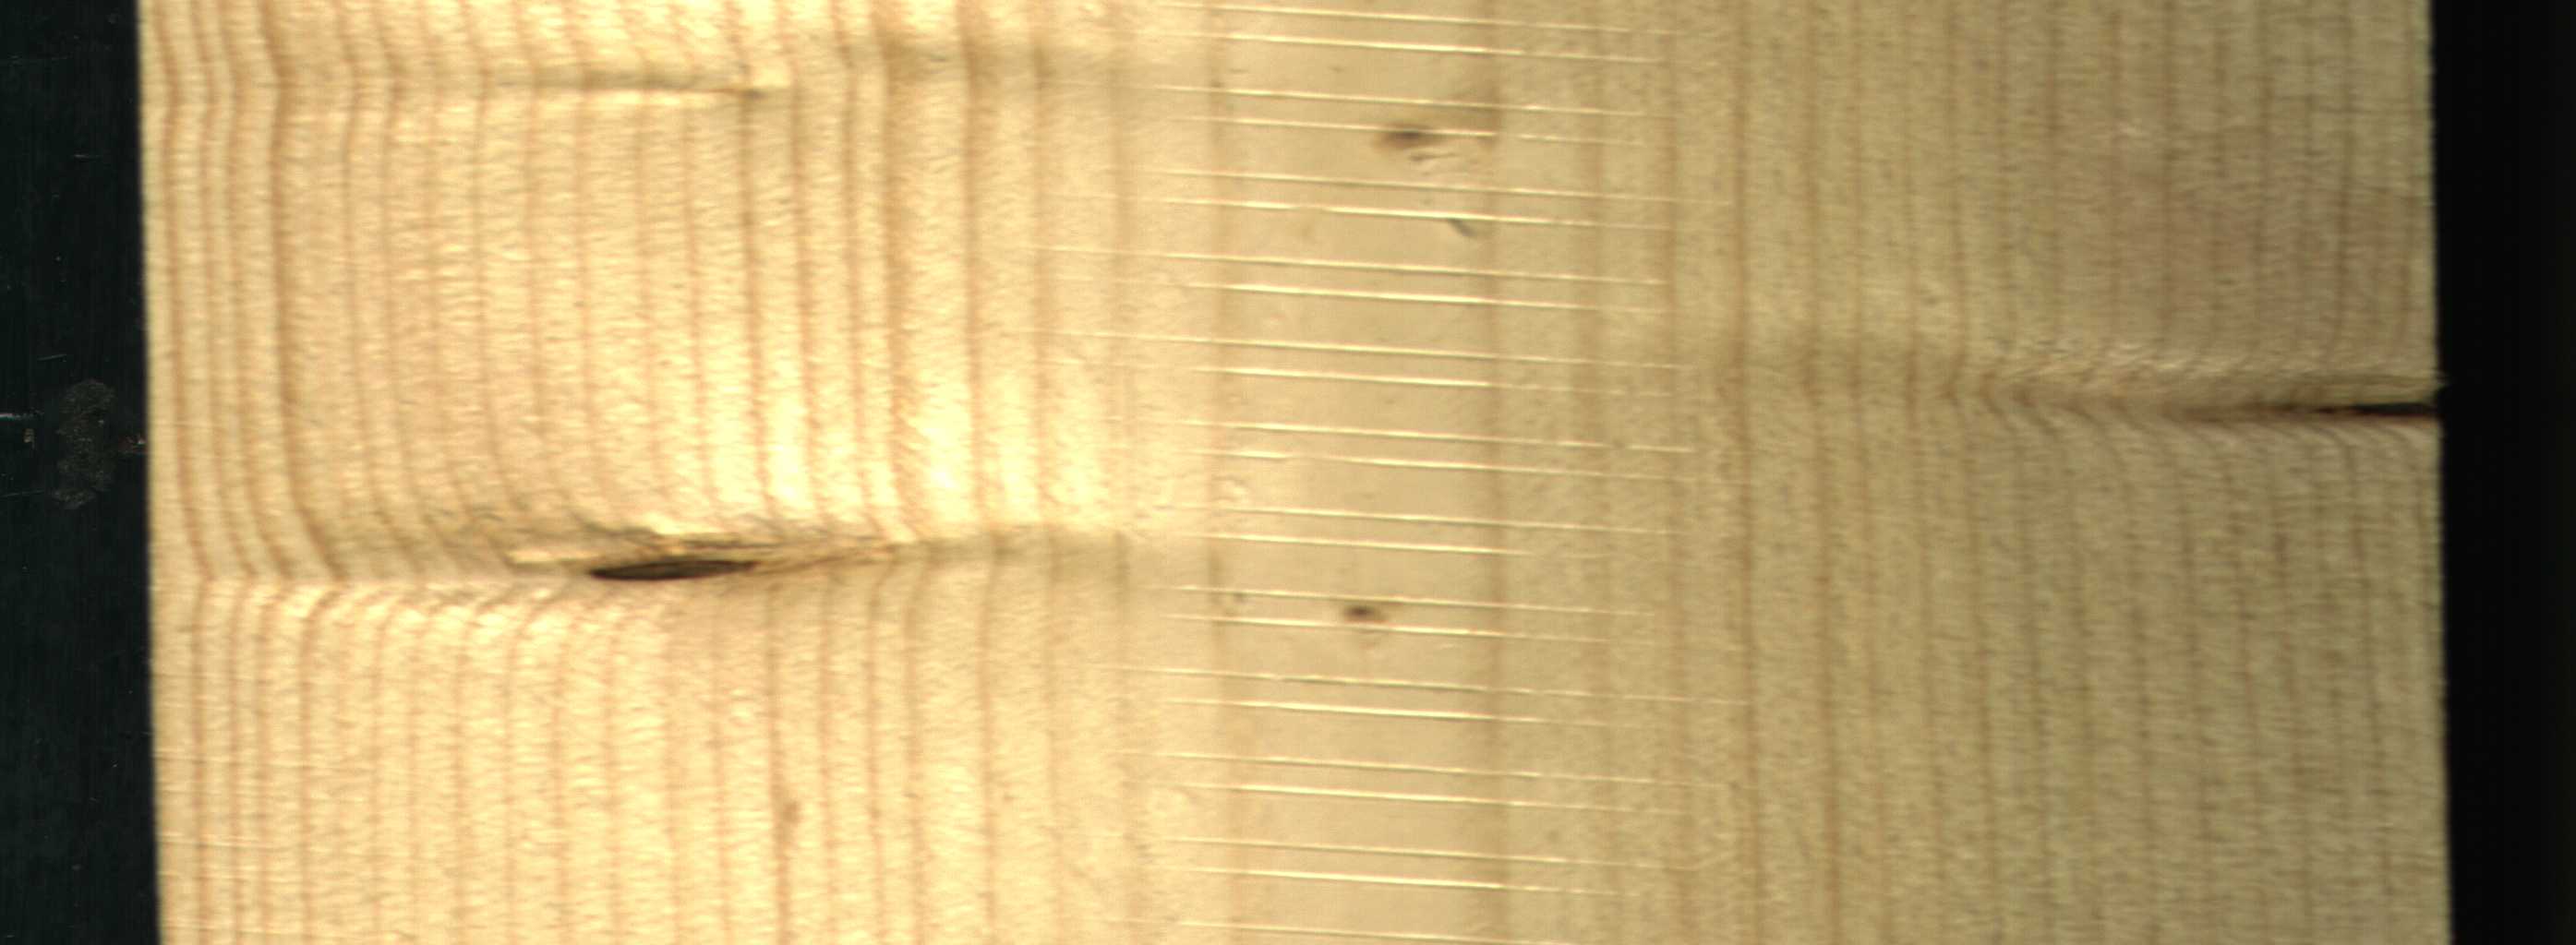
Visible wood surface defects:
Knot_missing
Dead_Knot